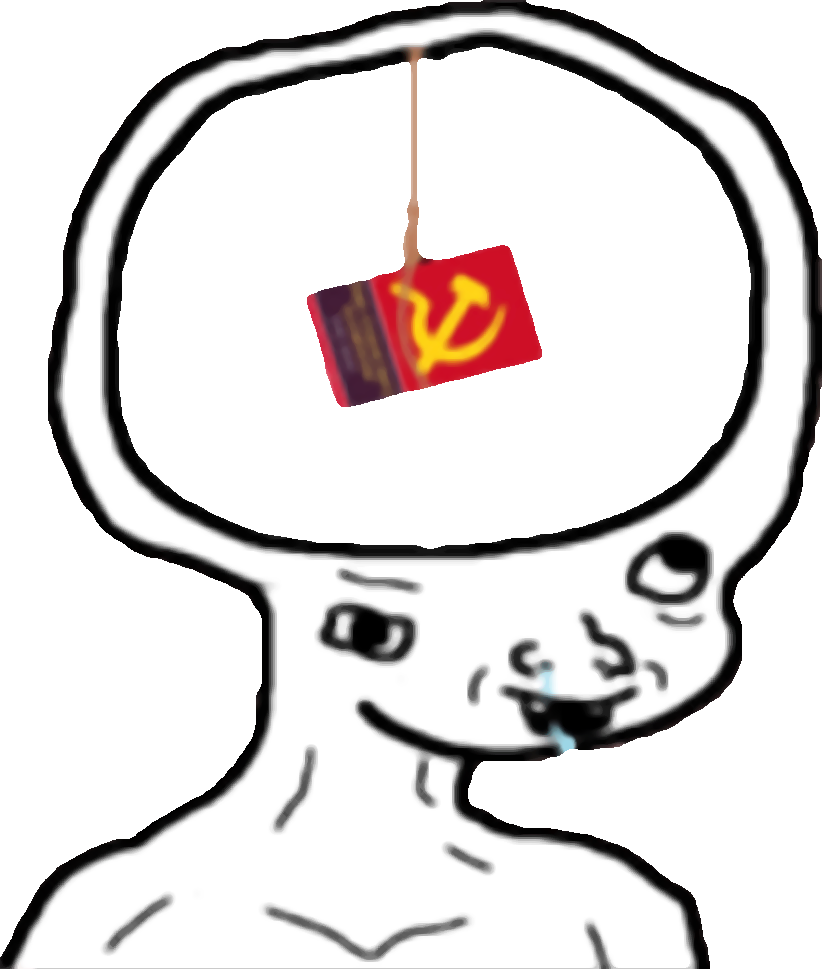
Label: 5_Brainlet